Question: I can scroll text with 'TranslateTransform' but when the animation is close to finishing I'd like it to begin again. Like a snake :)
This is what I've got:
'''
<StackPanel Orientation="Horizontal" Margin="0,0,0,0">
<StackPanel.RenderTransform>
<TranslateTransform x:Name="transferCurreny" X="-40"/>
</StackPanel.RenderTransform>
<StackPanel.Triggers>
<EventTrigger RoutedEvent="StackPanel.Loaded">
<BeginStoryboard>
<Storyboard>
<DoubleAnimation From="0" To="-900" Duration="00:00:10"
Storyboard.TargetProperty="X"
Storyboard.TargetName="transferCurreny"
RepeatBehavior="Forever"/>
</Storyboard>
</BeginStoryboard>
</EventTrigger>
</StackPanel.Triggers>
<TextBlock FontSize="25" x:Name="txtKron" Margin="10,0,7,0"/>
</StackPanel>
'''
This is what I'd like:

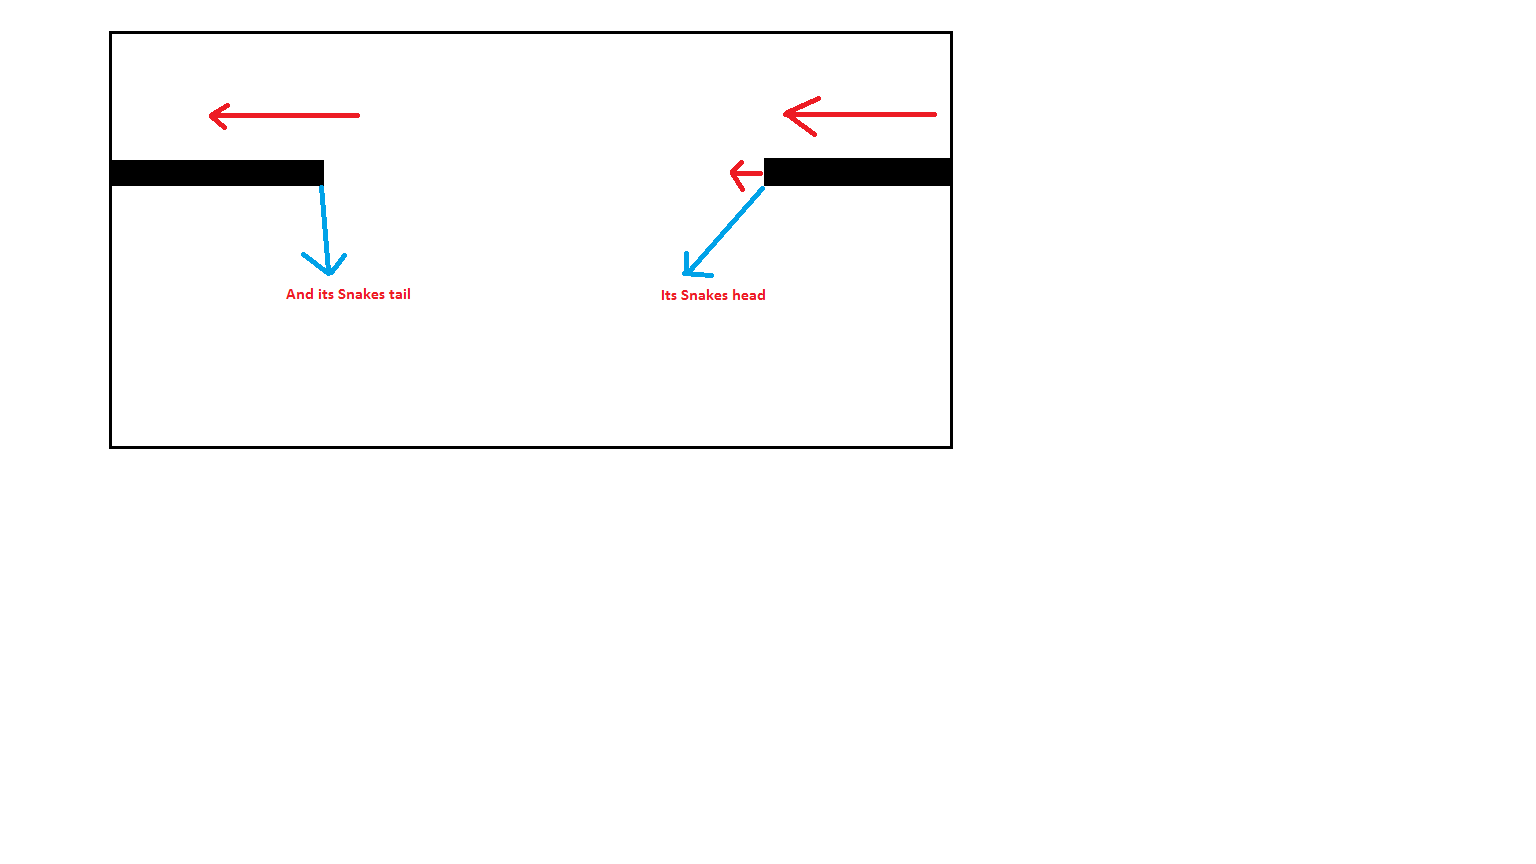
Answer: Something like this should do the trick.
You can add a 'Canvas' to the 'StackPanel' with 2 'TextBlocks' one set to position 0 and one set to the 'ActualWidth' of the 'StackPanel', then when the first block of text goes offscreen the other block will come into view.
The reason I used 'Canvas' is because 'Canvas' is the only element that actually supports 'ClipToBounds="false"' this allows the 2nd 'TextBlock' to be visible even if its placed outside the bounds of the 'Canvas' itself
We also need a 'IValueConverter' to get the correct negative value if you want to scroll from right to left.
I also added event trigger on 'SizeChanged' so if the window is resized the animation values will update correctly.
Code:
'''
namespace WpfApplication9
{
/// <summary>
/// Interaction logic for MainWindow.xaml
/// </summary>
public partial class MainWindow : Window
{
public MainWindow()
{
InitializeComponent();
}
}
public class NegatingConverter : IValueConverter
{
public object Convert(object value, Type targetType, object parameter, System.Globalization.CultureInfo culture)
{
if (value is double)
{
return -((double)value);
}
return value;
}
public object ConvertBack(object value, Type targetType, object parameter, System.Globalization.CultureInfo culture)
{
if (value is double)
{
return +(double)value;
}
return value;
}
}
}
'''
Xaml:
'''
<Window x:Class="WpfApplication9.MainWindow"
xmlns="http://schemas.microsoft.com/winfx/2006/xaml/presentation"
xmlns:x="http://schemas.microsoft.com/winfx/2006/xaml"
xmlns:local="clr-namespace:WpfApplication9"
Title="MainWindow" Height="83" Width="222" Name="UI" Tag="Tol Level">
<StackPanel Orientation="Horizontal" x:Name="stack">
<StackPanel.Resources>
<local:NegatingConverter x:Key="NegatingConverter" />
<Storyboard x:Key="slide">
<DoubleAnimation From="0" To="{Binding Width, ElementName=canvas, Converter={StaticResource NegatingConverter}}" Duration="00:00:10"
Storyboard.TargetProperty="X"
Storyboard.TargetName="transferCurreny"
RepeatBehavior="Forever"/>
</Storyboard>
</StackPanel.Resources>
<StackPanel.RenderTransform>
<TranslateTransform x:Name="transferCurreny" X="0"/>
</StackPanel.RenderTransform>
<StackPanel.Triggers>
<EventTrigger RoutedEvent="StackPanel.Loaded">
<BeginStoryboard Storyboard="{StaticResource slide}" />
</EventTrigger>
<EventTrigger RoutedEvent="StackPanel.SizeChanged">
<BeginStoryboard Storyboard="{StaticResource slide}" />
</EventTrigger>
</StackPanel.Triggers>
<Canvas x:Name="canvas" Width="{Binding ActualWidth, ElementName=stack}">
<TextBlock Text="StackOverflow" FontSize="25" x:Name="txtKron" Canvas.Left="0"/>
<TextBlock Text="{Binding Text, ElementName=txtKron}" FontSize="25" Canvas.Left="{Binding Width, ElementName=canvas}"/>
</Canvas>
</StackPanel>
</Window>
'''
Result:

Left to Right
'''
<StackPanel Orientation="Horizontal" x:Name="stack">
<StackPanel.Resources>
<local:NegatingConverter x:Key="NegatingConverter" />
<Storyboard x:Key="slide">
<DoubleAnimation From="0" To="{Binding Width, ElementName=canvas}" Duration="00:00:10"
Storyboard.TargetProperty="X"
Storyboard.TargetName="transferCurreny"
RepeatBehavior="Forever"/>
</Storyboard>
</StackPanel.Resources>
<StackPanel.RenderTransform>
<TranslateTransform x:Name="transferCurreny" X="0"/>
</StackPanel.RenderTransform>
<StackPanel.Triggers>
<EventTrigger RoutedEvent="StackPanel.Loaded">
<BeginStoryboard Storyboard="{StaticResource slide}" />
</EventTrigger>
<EventTrigger RoutedEvent="StackPanel.SizeChanged">
<BeginStoryboard Storyboard="{StaticResource slide}" />
</EventTrigger>
</StackPanel.Triggers>
<Canvas x:Name="canvas" Width="{Binding ActualWidth, ElementName=stack}">
<TextBlock Text="StackOverflow" FontSize="25" x:Name="txtKron" Canvas.Left="0"/>
<TextBlock Text="{Binding Text, ElementName=txtKron}" FontSize="25" Canvas.Left="{Binding Width, ElementName=canvas, Converter={StaticResource NegatingConverter}}"/>
</Canvas>
</StackPanel>
'''